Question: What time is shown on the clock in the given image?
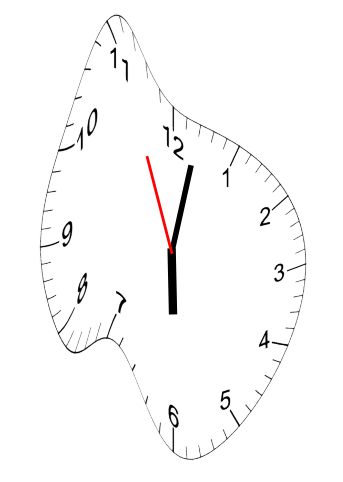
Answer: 06:01:56